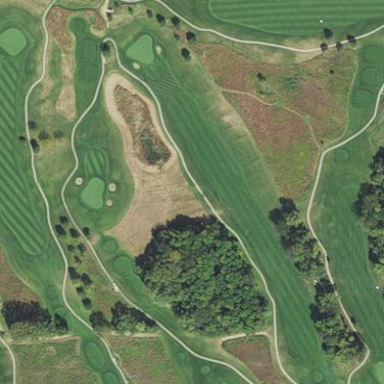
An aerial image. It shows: Golf fairway surrounded by grass.